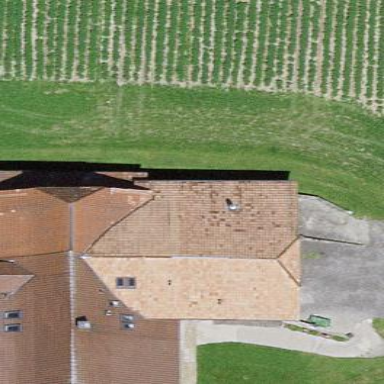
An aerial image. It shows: Farm building.